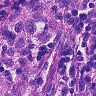
Metastatic tissue present: no